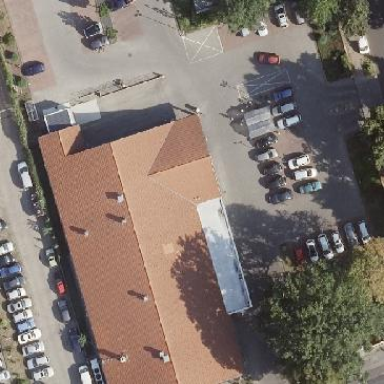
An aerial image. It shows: Supermarket building.